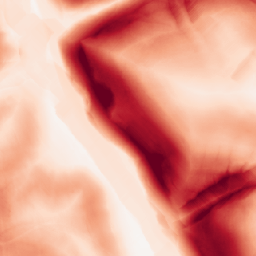
Category: morphological
Decomposition family: morphological_gradient
Decomposition parameters: size: 15
shape: diamond
Upsampling method: nearest
Upsampling parameters: scale: 4
Upsampling scale: 4